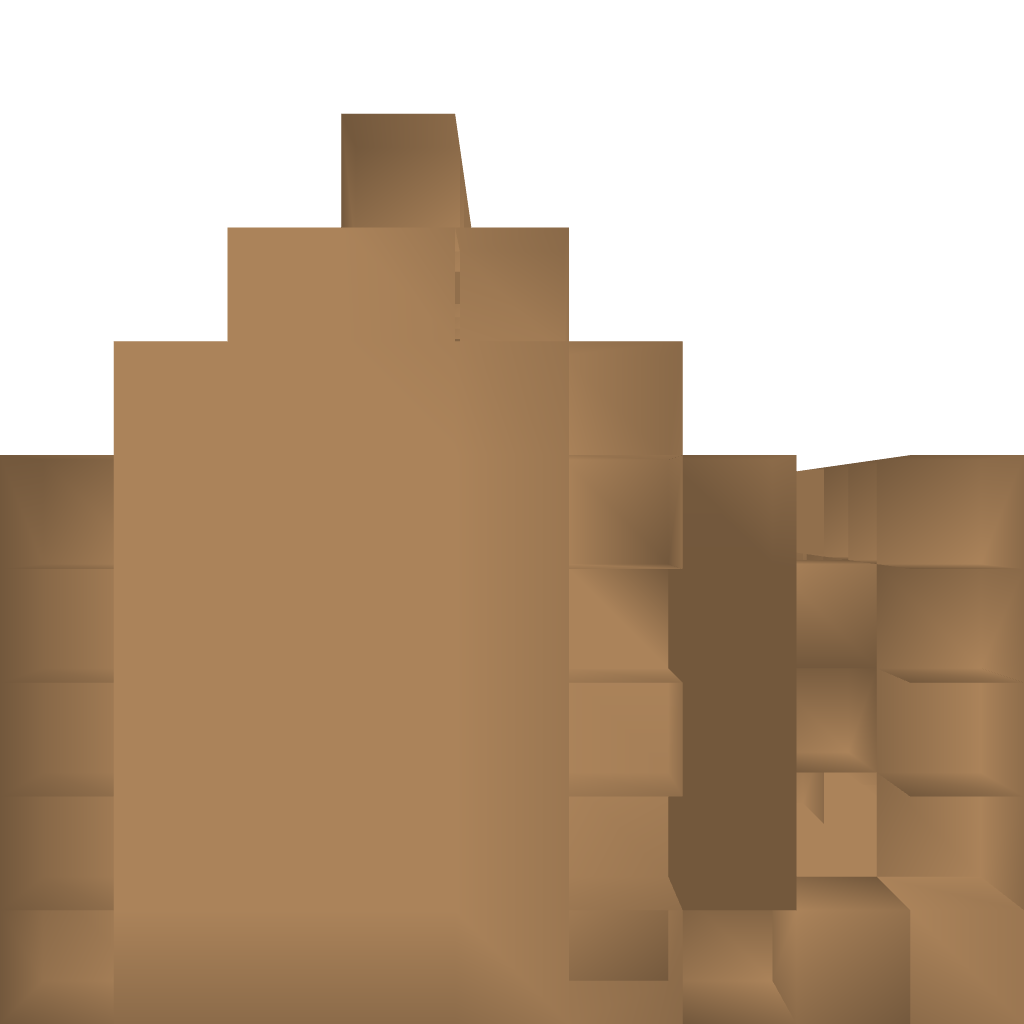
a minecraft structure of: Small Shack bad low quality